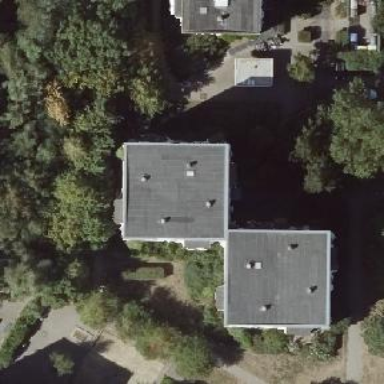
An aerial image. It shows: Flat-roofed apartment building.